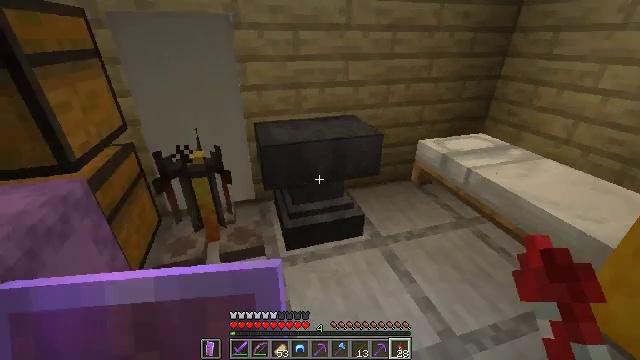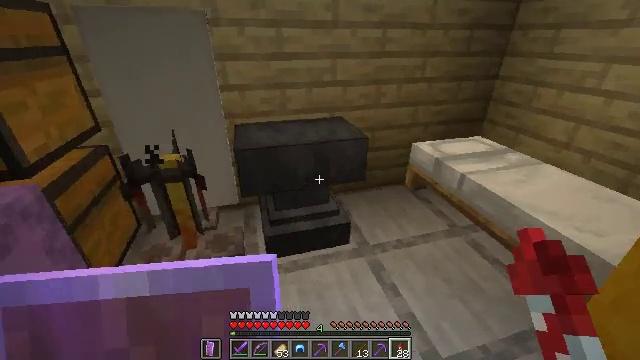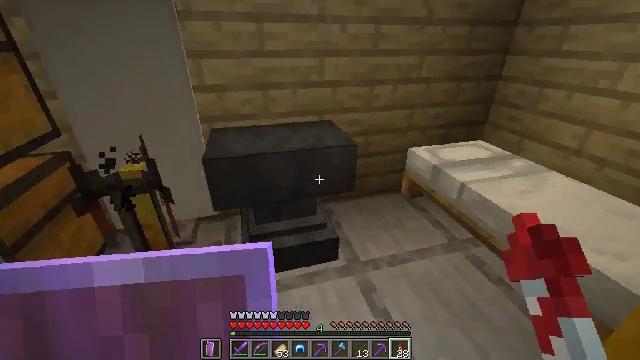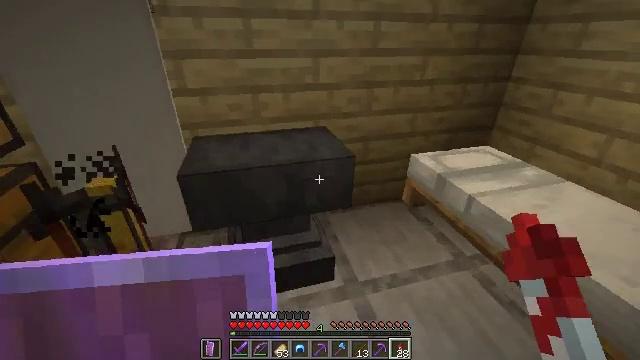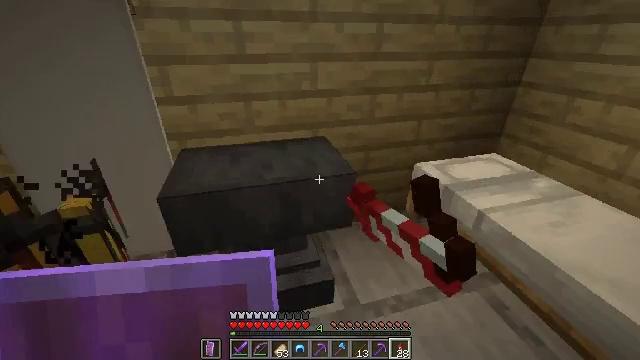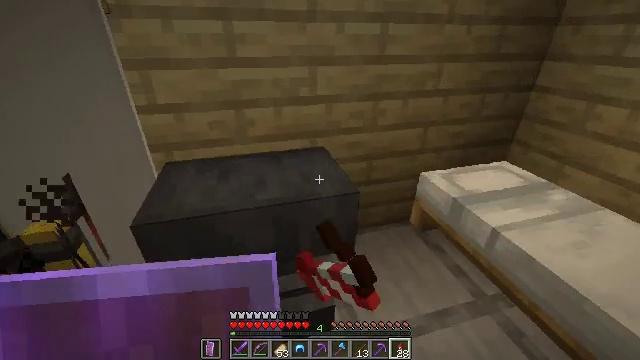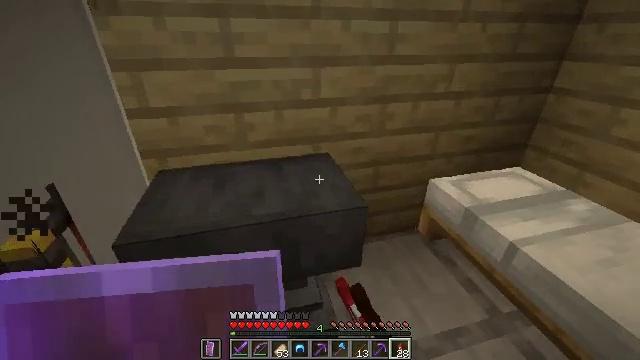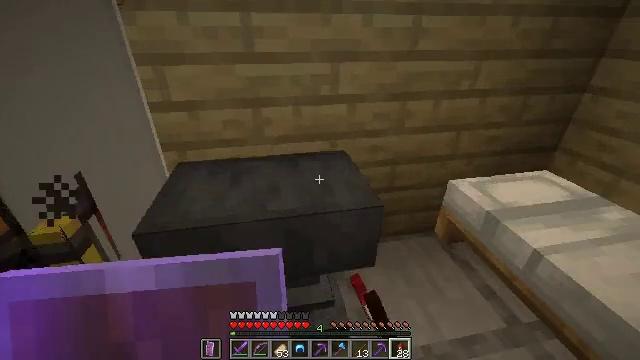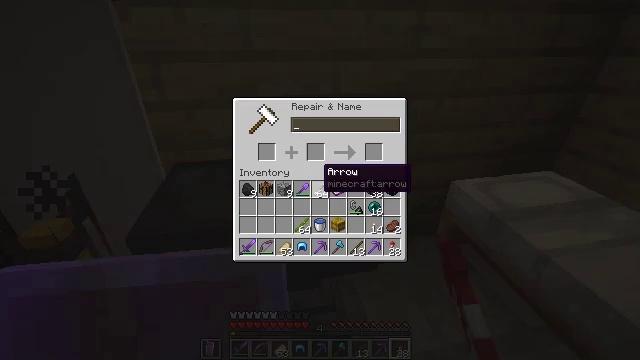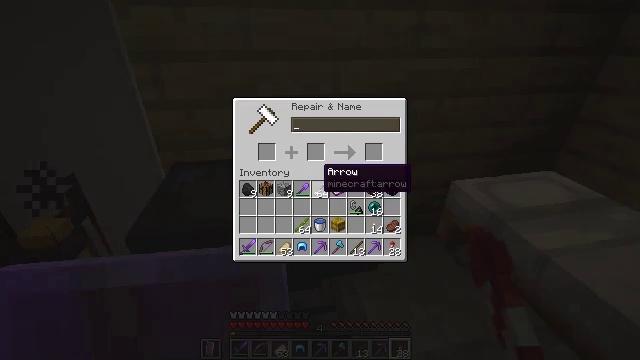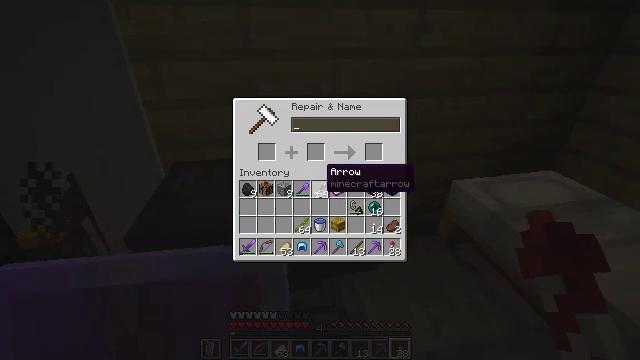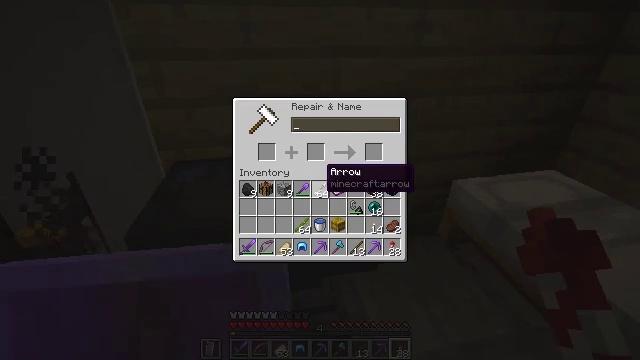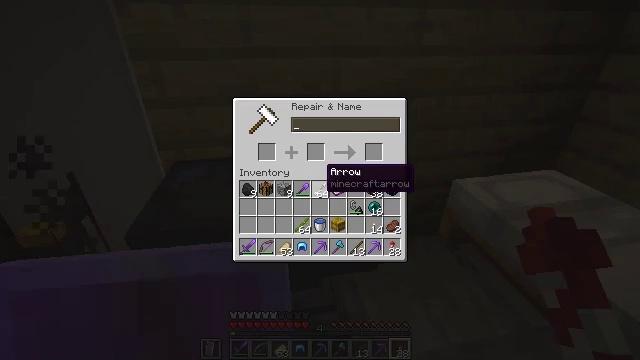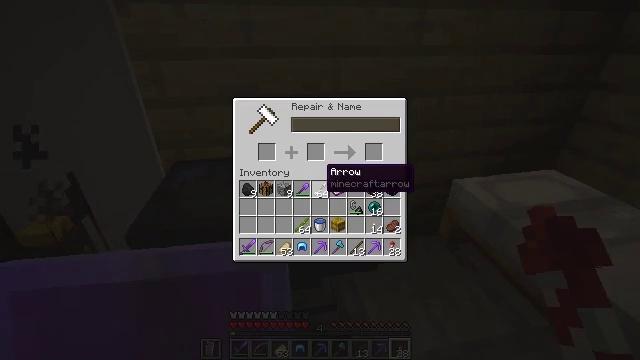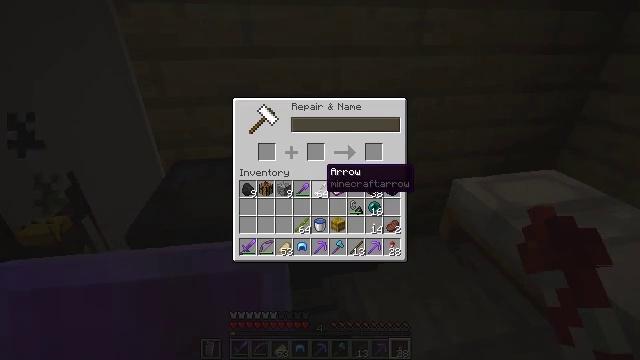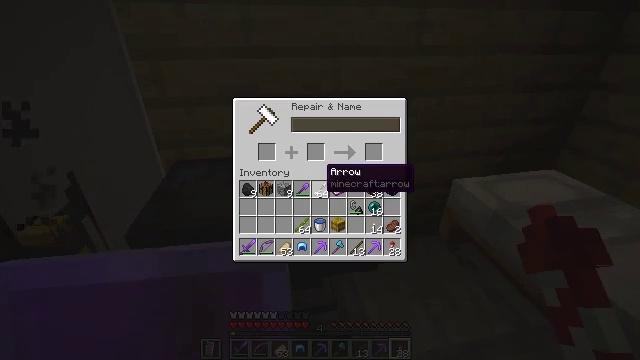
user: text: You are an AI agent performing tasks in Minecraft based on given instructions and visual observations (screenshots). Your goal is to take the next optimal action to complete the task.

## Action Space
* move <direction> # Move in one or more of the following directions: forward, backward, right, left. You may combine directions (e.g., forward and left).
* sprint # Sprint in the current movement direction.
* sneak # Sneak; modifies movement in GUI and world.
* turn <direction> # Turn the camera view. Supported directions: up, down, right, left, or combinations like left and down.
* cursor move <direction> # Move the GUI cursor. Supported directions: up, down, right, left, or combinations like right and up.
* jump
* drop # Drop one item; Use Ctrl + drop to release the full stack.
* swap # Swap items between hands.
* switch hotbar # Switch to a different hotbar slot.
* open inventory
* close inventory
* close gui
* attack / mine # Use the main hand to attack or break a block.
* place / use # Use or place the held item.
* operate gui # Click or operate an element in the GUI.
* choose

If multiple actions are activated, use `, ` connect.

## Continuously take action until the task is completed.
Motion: motion action
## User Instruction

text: Retrieve the white shulker box by mining it.
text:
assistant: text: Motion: move forward
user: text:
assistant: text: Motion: move forward
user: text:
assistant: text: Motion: move forward, use / place
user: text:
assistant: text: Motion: move forward, use / place
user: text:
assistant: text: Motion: use / place
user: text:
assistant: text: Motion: no_op
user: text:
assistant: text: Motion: turn left
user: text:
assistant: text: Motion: no_op
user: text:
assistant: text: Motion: no_op
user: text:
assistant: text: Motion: no_op
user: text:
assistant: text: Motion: no_op
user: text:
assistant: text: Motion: no_op
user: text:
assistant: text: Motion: no_op
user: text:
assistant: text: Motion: no_op
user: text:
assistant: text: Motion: no_op
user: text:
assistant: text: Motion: no_op
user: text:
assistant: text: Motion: no_op
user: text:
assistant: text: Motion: turn right and down
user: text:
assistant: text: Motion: no_op
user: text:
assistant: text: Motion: turn down
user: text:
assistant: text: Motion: turn down
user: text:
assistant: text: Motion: sneak, turn down
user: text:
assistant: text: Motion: sneak
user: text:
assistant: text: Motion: sneak
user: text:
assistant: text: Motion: sneak
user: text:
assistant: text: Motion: sneak
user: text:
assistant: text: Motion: sneak, turn left
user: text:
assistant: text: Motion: sneak
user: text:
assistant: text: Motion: sneak
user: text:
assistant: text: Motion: sneak